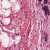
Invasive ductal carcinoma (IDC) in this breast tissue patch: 0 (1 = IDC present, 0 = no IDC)